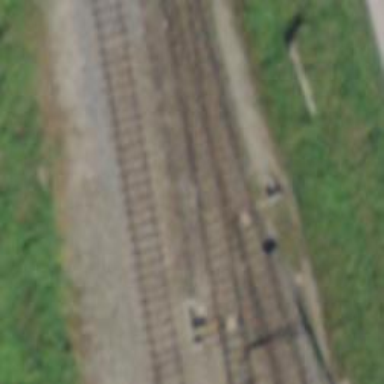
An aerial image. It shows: Single-track railway siding with electrified contact lines.